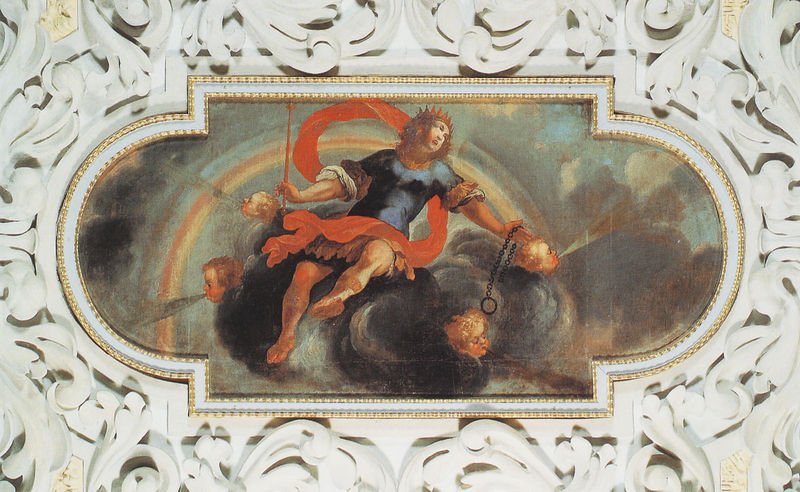
Titel: Festsaal des Klosters St. Benedikt
Künstler: Kaspar Feichtmayr
Standort: Benediktbeuern, Kloster St. Benedikt (EU - D - Bayern - Oberbayern)
Schlagwörter: blau, himmel, kopf, weiß, wolken, gelb, frau, grau, rot, wolke, malerei, rahmen, bildnis, wind, gold, decke, krone, rokoko, kette, rand, sturm, stuck, gewölbe, deckengemälde, fresko, putti, blasen, zepter, regenbogen, deckenfresko, putii, zephyr